Question: We are using java web start to launch a GUI java program. We sign all the jars including third party jars. We also added the Permissions: all-permissions attribute to the manifest of all our jars, but not to the third party jars.
In java 7u51 we still get the warning that 'this application will be blocked'.
I have tried looking through the java console logs after starting web start with -verbose but didn't see anything that helped me resolve this.

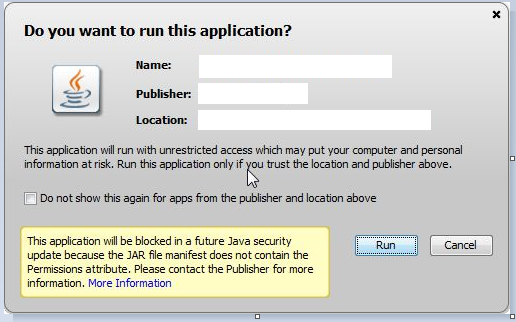
Answer: It appears this was fixed with 7u55 update.
<URL>:
JDK-<PHONE> deploy webstart Spurious Missing Manifest Permissions Attribute Warning When Launching versioned Java Web Start app